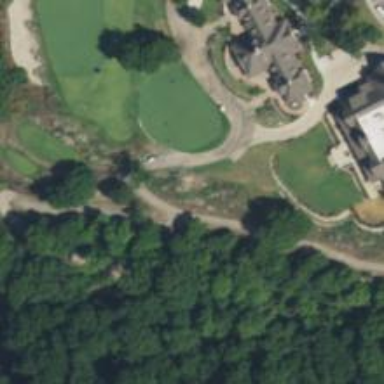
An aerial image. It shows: Path for both roads and golfers.